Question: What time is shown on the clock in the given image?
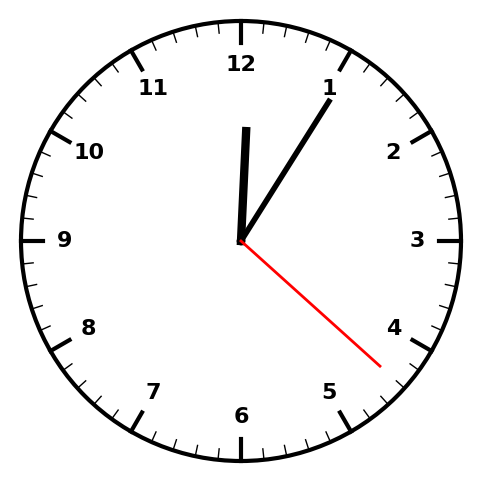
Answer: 12:05:22